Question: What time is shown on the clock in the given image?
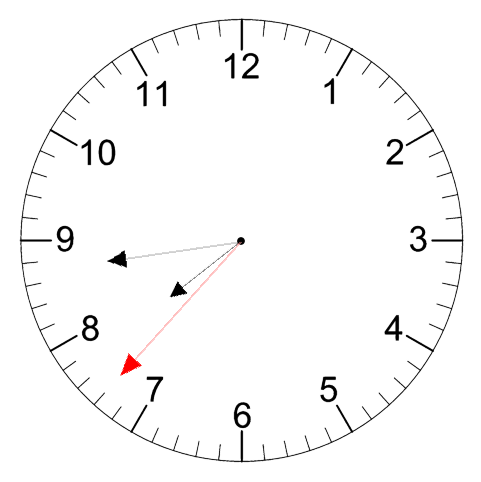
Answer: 07:43:37